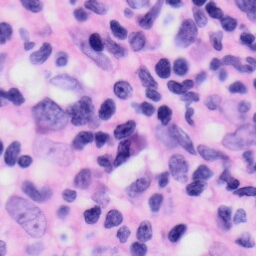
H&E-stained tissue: Skin